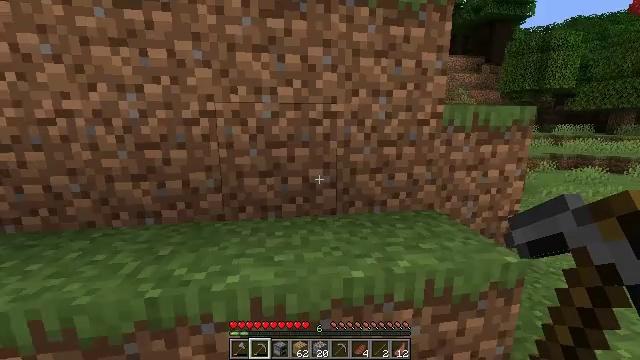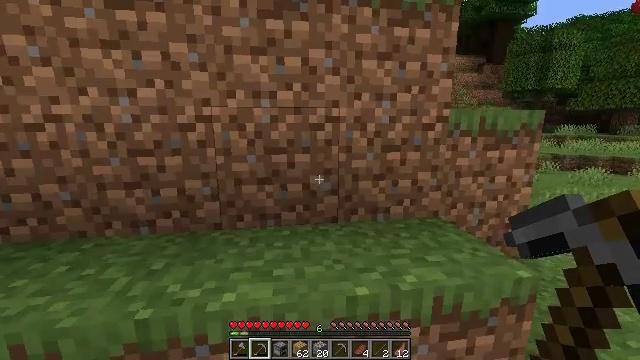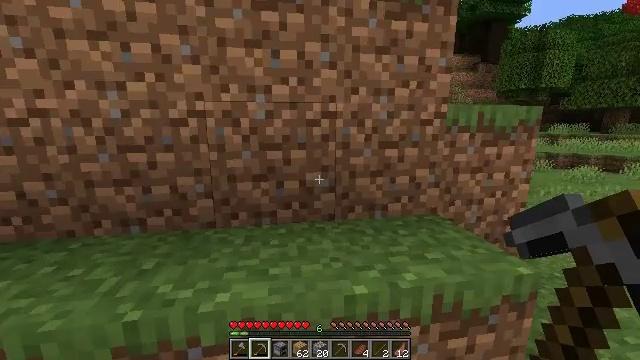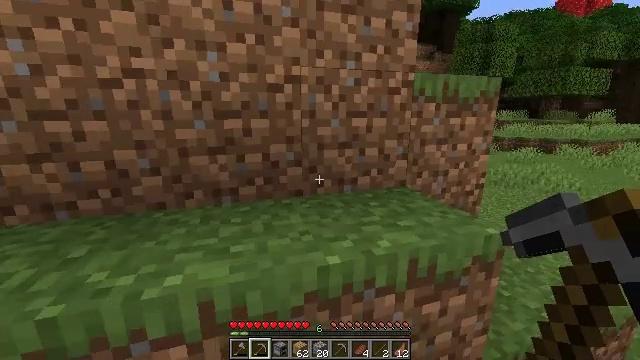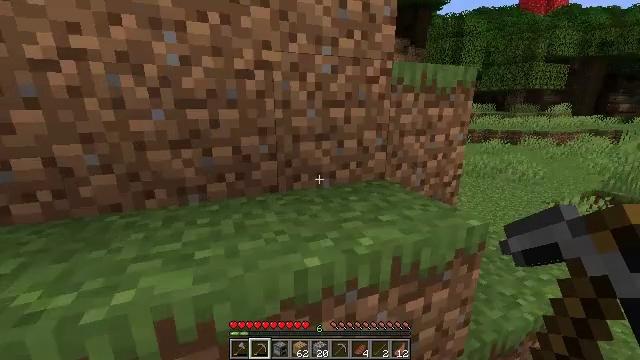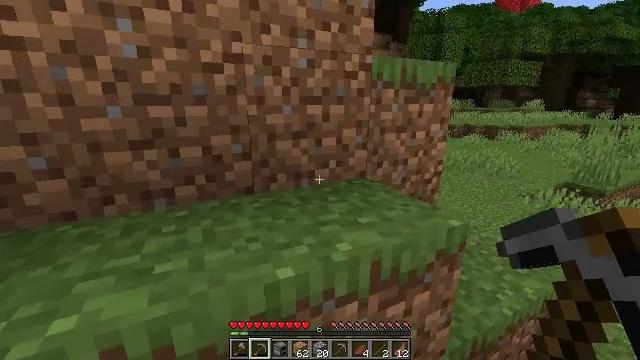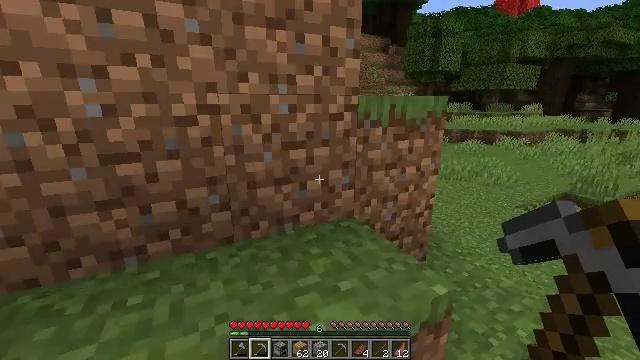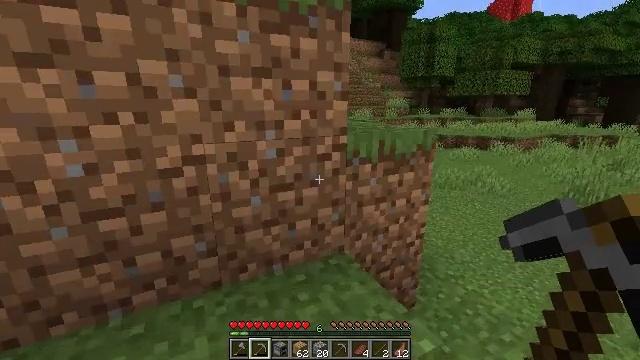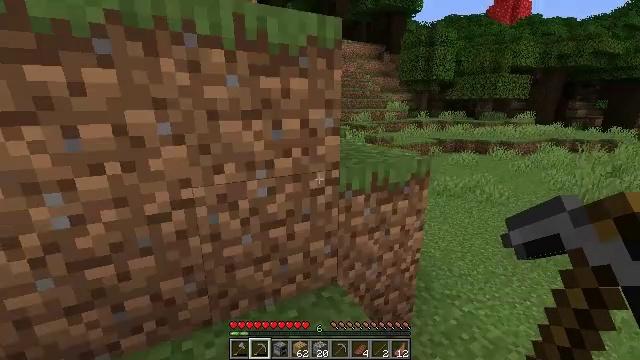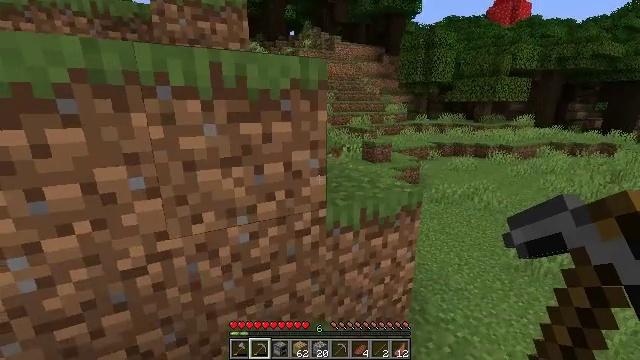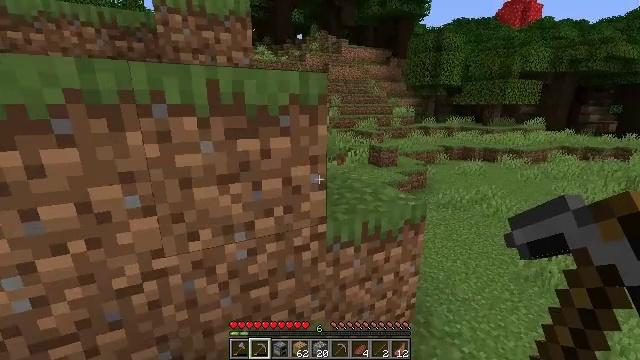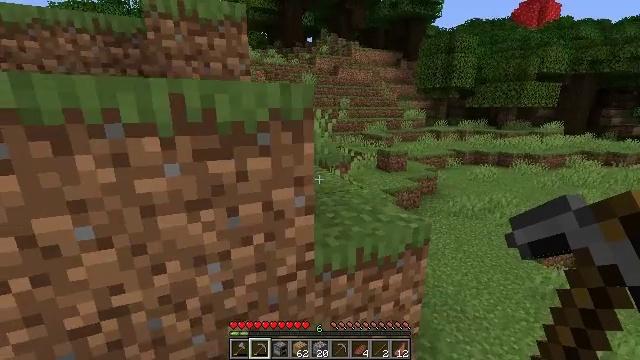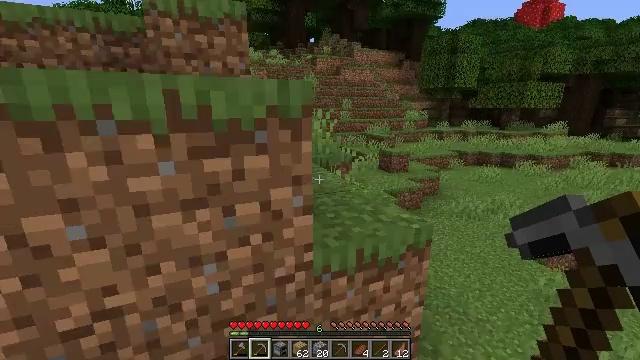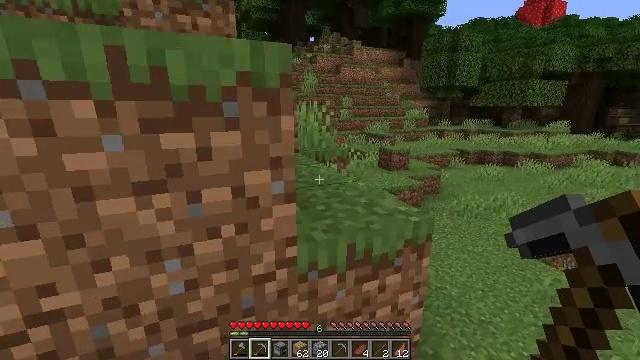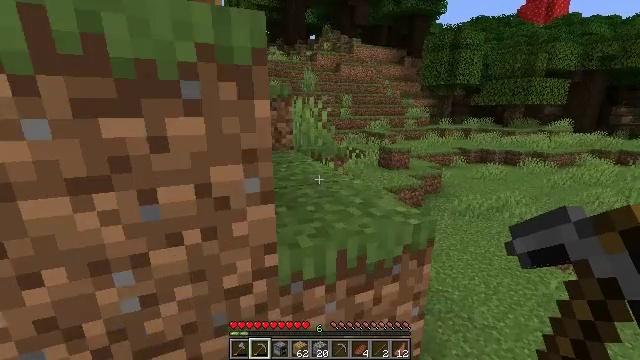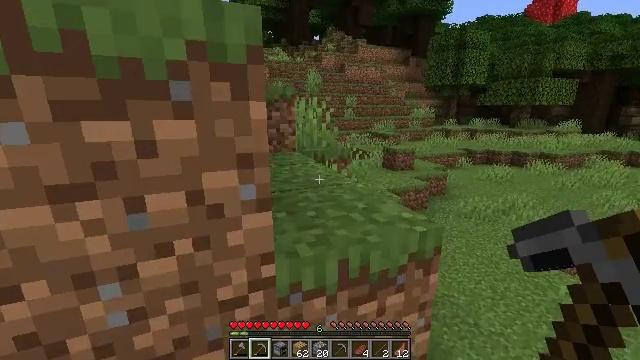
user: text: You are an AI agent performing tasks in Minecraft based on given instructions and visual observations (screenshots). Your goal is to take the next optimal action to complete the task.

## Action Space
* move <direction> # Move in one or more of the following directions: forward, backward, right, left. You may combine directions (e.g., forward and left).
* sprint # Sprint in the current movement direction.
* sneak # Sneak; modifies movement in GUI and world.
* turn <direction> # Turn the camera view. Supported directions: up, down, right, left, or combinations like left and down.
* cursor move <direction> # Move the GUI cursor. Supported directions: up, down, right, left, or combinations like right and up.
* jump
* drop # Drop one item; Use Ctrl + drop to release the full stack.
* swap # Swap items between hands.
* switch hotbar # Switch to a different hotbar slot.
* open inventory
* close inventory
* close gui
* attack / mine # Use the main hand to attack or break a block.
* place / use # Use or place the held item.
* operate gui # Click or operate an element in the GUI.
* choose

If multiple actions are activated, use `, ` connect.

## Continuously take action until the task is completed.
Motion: motion action
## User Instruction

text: Harvest the dead bush.
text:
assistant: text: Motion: move forward, jump
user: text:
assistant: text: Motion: move forward, jump
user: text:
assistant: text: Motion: move forward and move right, turn right and down, jump
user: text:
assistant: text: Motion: move forward and move right, turn right and down, jump
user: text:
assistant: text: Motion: move forward and move right, turn right, jump
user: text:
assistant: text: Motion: move forward and move right, jump
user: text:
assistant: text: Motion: move forward and move right, jump
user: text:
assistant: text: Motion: move forward and move right, jump
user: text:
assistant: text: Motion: move forward and move right, jump
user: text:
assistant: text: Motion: move forward, turn left, jump
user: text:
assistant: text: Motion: move forward, turn left, jump
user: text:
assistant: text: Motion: move forward, jump
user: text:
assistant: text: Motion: move forward, jump
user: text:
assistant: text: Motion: move forward, jump
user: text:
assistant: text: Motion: move forward, jump
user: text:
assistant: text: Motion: move forward, turn left, jump
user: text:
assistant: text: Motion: move forward, jump
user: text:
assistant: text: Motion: move forward, jump
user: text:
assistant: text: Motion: move forward, jump
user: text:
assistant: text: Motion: move forward, turn left, jump
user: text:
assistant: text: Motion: move forward, turn left, jump
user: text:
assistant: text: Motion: move forward, turn left, jump
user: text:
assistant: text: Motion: move forward, turn left, jump
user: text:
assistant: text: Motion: move forward, turn left, jump
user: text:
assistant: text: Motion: move forward, turn left, jump
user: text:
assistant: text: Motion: move forward, turn left, jump
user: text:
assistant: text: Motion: move forward and move left, turn left, jump
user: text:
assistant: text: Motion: move forward and move left, turn left, jump
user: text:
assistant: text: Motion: move forward and move left, turn left, jump
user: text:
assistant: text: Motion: move forward and move left, jump